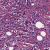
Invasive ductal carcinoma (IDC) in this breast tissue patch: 1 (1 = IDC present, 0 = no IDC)